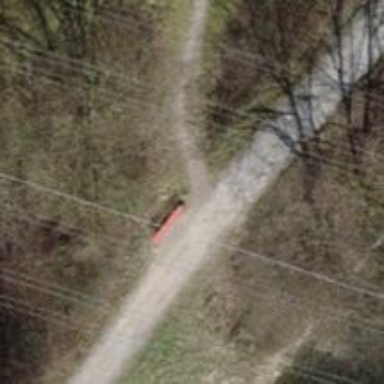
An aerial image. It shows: Red bench.